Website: bh-photo
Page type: cart
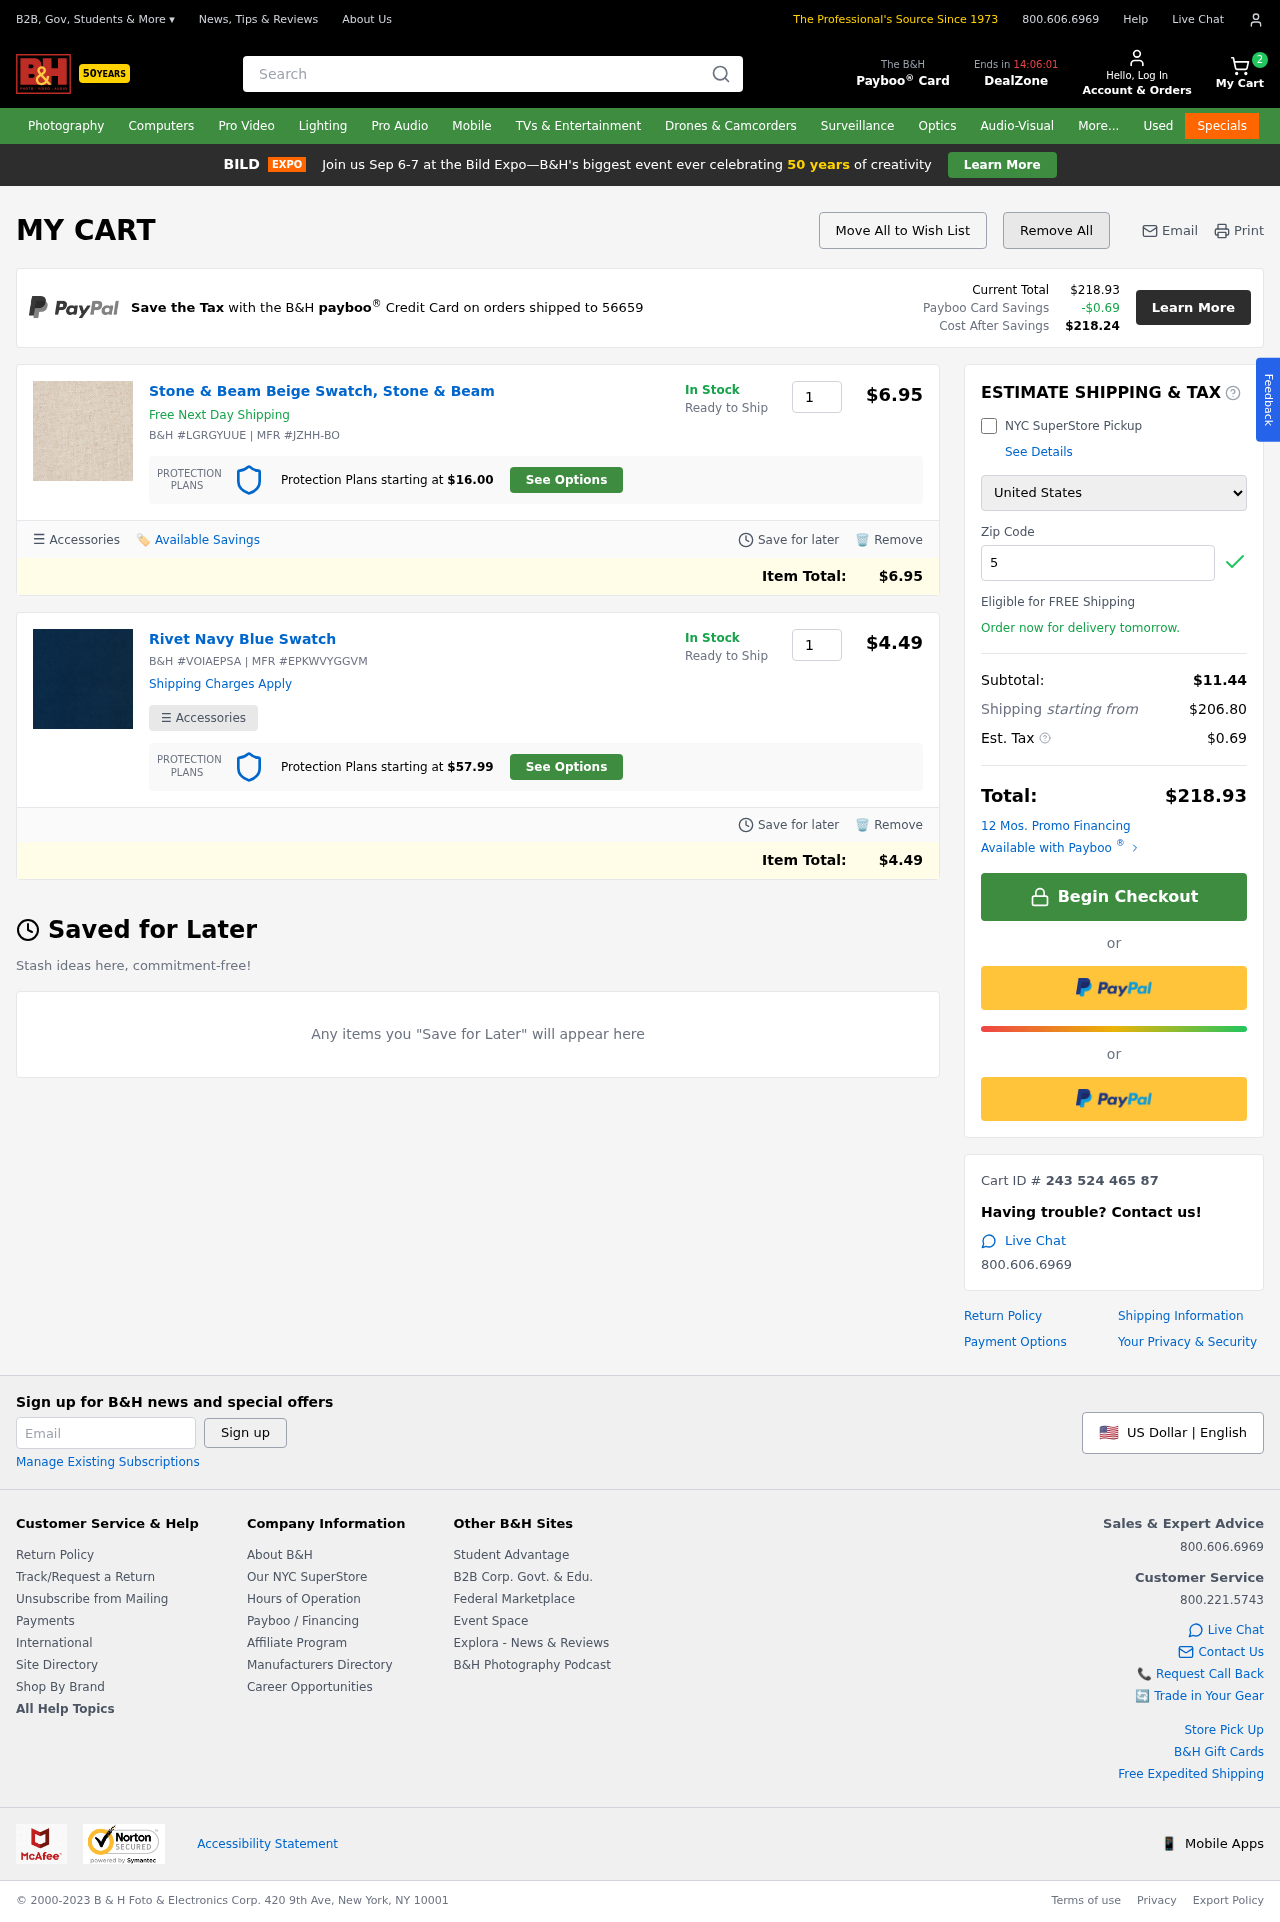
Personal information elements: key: PII_COUNTRY
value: United States
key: PII_POSTCODE
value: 56659
Product elements: key: PRODUCT1_NAME
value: Stone & Beam Beige Swatch, Stone & Beam
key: PRODUCT1_PRICE
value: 6.95
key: PRODUCT1_QUANTITY
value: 1
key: PRODUCT2_NAME
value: Rivet Navy Blue Swatch
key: PRODUCT2_PRICE
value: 4.49
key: PRODUCT2_QUANTITY
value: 1
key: PRODUCT1_ITEM_TOTAL
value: $6.95
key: PRODUCT2_ITEM_TOTAL
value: $4.49
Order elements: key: ORDER_NUM_ITEMS
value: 2
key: ORDER_TOTAL
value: $218.93
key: ORDER_TAX
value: -$0.69
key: ORDER_TAX
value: $0.69
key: ORDER_TOTAL_AFTER_SAVINGS
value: $218.24
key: ORDER_SUBTOTAL
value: $11.44
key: ORDER_SHIPPING_COST
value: $206.80
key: ORDER_ID
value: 243 524 465 87
Search elements: key: HEADER_SEARCH
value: Search